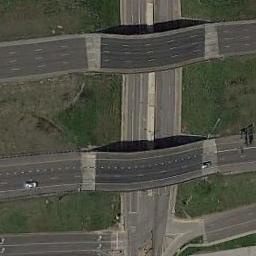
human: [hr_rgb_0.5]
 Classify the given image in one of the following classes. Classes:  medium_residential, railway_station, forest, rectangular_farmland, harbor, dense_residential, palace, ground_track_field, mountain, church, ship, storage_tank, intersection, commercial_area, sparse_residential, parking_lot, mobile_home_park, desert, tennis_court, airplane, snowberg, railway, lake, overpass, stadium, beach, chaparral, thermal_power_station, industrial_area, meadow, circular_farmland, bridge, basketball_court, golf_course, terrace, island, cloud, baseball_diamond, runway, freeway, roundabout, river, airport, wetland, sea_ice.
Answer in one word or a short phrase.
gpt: overpass